Field crop: maize
Growth stage: 2
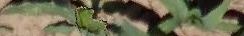
Species: maize